Question: Whenever I try to change the character encoding on Sql Developer a loading symbol appears:

I have not been able to change the encoding anywhere in the program. How can I change the encoding to UTF-8?
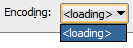
Answer: I had to change my jdk to java 7